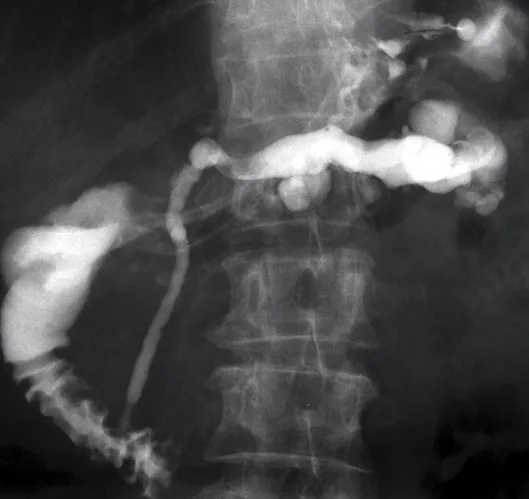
ERCP on presentation showing a dilated MPD and cystic lesions in the distal region of the pancreas.
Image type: radiology (ct)